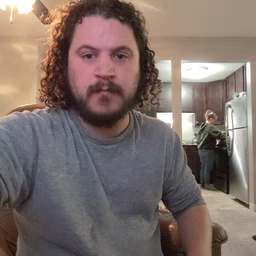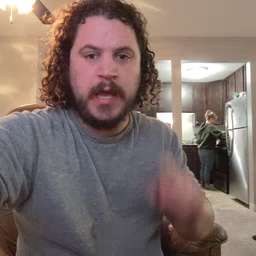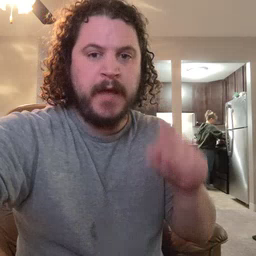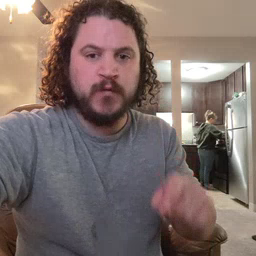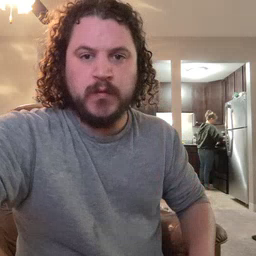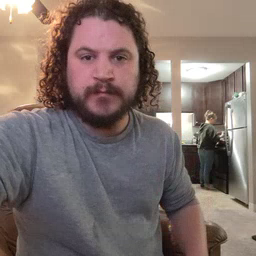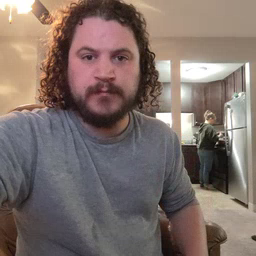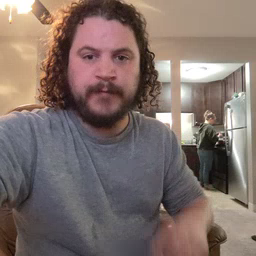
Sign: haveto